Aerial crown-view tile of a tropical tree (Barro Colorado Island, Panama), acquired 20240918:
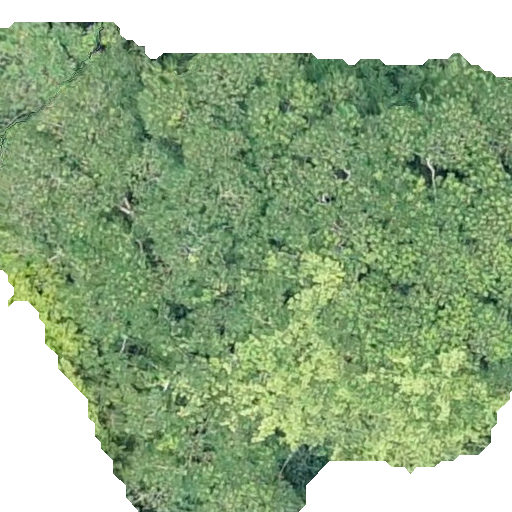
Species: Hura crepitans
GBIF accepted scientific name: Hura crepitans
Crown area: 375.69 m²